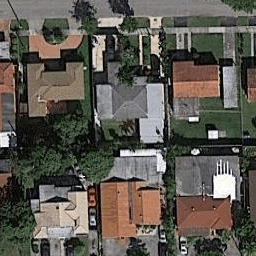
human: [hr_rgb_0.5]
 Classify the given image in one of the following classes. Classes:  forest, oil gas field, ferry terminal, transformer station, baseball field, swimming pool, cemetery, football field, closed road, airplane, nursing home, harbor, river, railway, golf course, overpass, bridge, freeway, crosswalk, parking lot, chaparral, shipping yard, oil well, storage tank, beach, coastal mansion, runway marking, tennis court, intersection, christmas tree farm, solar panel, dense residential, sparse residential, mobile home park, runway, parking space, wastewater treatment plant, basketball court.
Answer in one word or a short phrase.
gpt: dense residential